Question: When trying to run the mapview in the emulator or on the device, the activity crashes. I feel this may be due to an import issue with the required libraries. The error will show a class not found exception. Please let me know if you need more information. I have also been following this tutorial: <URL>
Activity:
'''
package com.klinetel.countydentistfinder;
import com.google.android.gms.maps.*;
import android.app.Activity;
import android.os.Bundle;
import android.support.v4.app.FragmentActivity;
public class ClinicMapActivity extends FragmentActivity
{
MapView m;
@Override
protected void onCreate(Bundle savedInstanceState)
{
super.onCreate(savedInstanceState);
setContentView(R.layout.activity_clinic_map);
}
}
'''
Activity Layout:
'''
<?xml version="1.0" encoding="utf-8"?>
<LinearLayout xmlns:android="http://schemas.android.com/apk/res/android"
android:layout_width="match_parent"
android:layout_height="match_parent"
android:orientation="vertical" >
<fragment
android:name="com.google.android.gms.maps.SupportMapFragment"
android:id="@+id/map"
android:layout_width="match_parent"
android:layout_height="match_parent" />
</LinearLayout>
'''
Manifest:
'''
<?xml version="1.0" encoding="utf-8"?>
<manifest xmlns:android="http://schemas.android.com/apk/res/android"
package="com.klinetel.countydentistfinder"
android:versionCode="1"
android:versionName="1.0" >
<uses-sdk
android:minSdkVersion="8"
android:targetSdkVersion="17" />
<uses-permission android:name="com.klinetel.countydentistfinder.permission.MAPS_RECEIVE"/>
<uses-permission android:name="android.permission.INTERNET"/>
<uses-permission android:name="android.permission.ACCESS_COARSE_LOCATION"/>
<uses-permission android:name="android.permission.ACCESS_FINE_LOCATION"/>
<uses-permission android:name="android.permission.ACCESS_NETWORK_STATE"/>
<uses-permission android:name="android.permission.WRITE_EXTERNAL_STORAGE"/>
<uses-permission android:name="com.google.android.providers.gsf.permission.READ_GSERVICES"/>
<permission
android:name="com.klinetel.countydentistfinder.LocationGoogleMapV2Demo.permission.MAPS_RECEIVE"
android:protectionLevel="signature"/>
<uses-feature
android:glEsVersion="0x00020000"
android:required="true"/>
<application
android:allowBackup="true"
android:icon="@drawable/ic_launcher"
android:label="@string/app_name"
android:theme="@style/AppTheme" >
<activity
android:name="com.klinetel.countydentistfinder.MainActivity"
android:label="@string/app_name"
android:screenOrientation="portrait" >
<intent-filter>
<action android:name="android.intent.action.MAIN" />
<category android:name="android.intent.category.LAUNCHER" />
</intent-filter>
</activity>
<activity
android:name="com.klinetel.countydentistfinder.ClinicListingActivity"
android:label="@string/title_activity_clinic_listing"
android:parentActivityName="com.klinetel.countydentistfinder.MainActivity" >
<meta-data
android:name="android.support.PARENT_ACTIVITY"
android:value="com.klinetel.countydentistfinder.MainActivity" />
</activity>
<activity
android:name="com.klinetel.countydentistfinder.ClinicMapActivity"
android:label="@string/title_activity_clinic_map"
android:parentActivityName="com.klinetel.countydentistfinder.ClinicListingActivity" >
<meta-data
android:name="android.support.PARENT_ACTIVITY"
android:value="com.klinetel.countydentistfinder.MainActivity" />
</activity>
<uses-library android:name="com.google.android.maps"></uses-library>
<meta-data
android:name="com.google.android.maps.v2.API_KEY"
android:value=""/>
</application>
</manifest>
'''
Logcat:

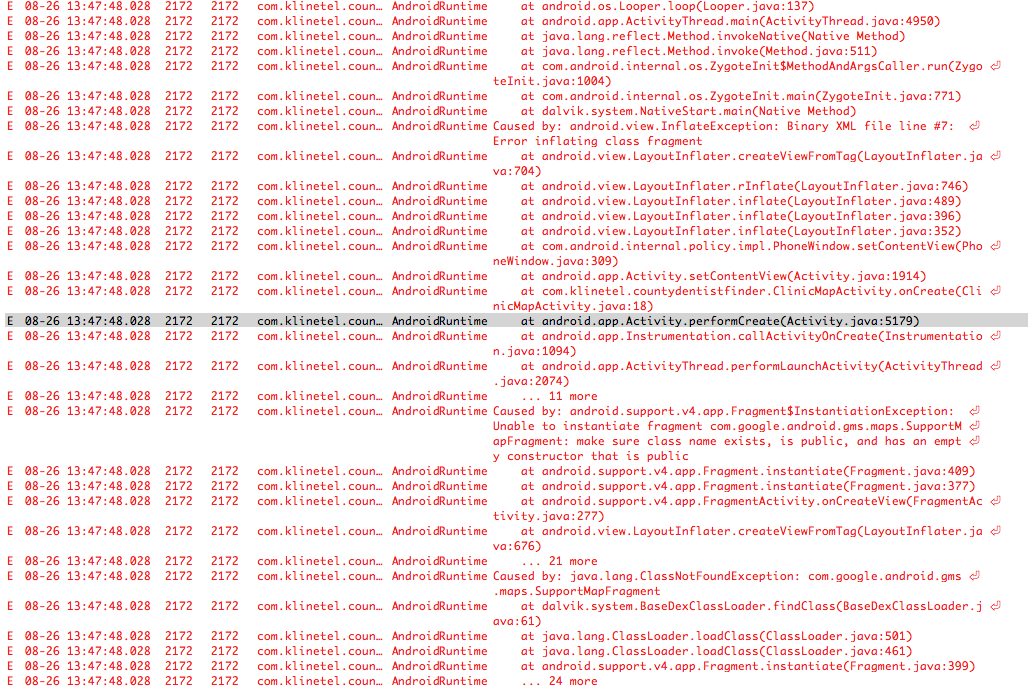
Answer: You should not add it as a external jar file.
You should reference the library project in your android map project.
<URL>
Copy the google-play services_lib library project to your workspace (folder where your android map project is). The library project can be found under the following path.
'''
<android-sdk-folder>/extras/google/google_play_services/libproject/google-play-services_lib library project .
'''
Import the library project to your eclipse
. You can check if it is library project. Right click on the library project. Goto properties. Click Android on the left panel. You will see Is Library checked.
Right click on your android project. Goto properties. Choose Android on the left panel. Click on Add and browse the library project. Select the same. Click ok and apply

Also make sure you have enabled google maps for android in the google api console